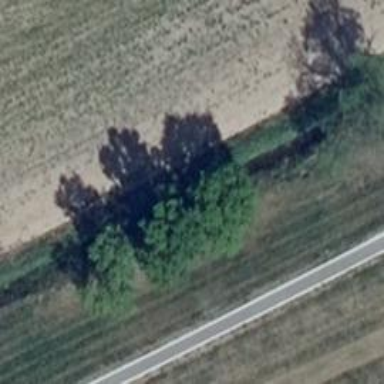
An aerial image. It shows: Evergreen broadleaved tree.